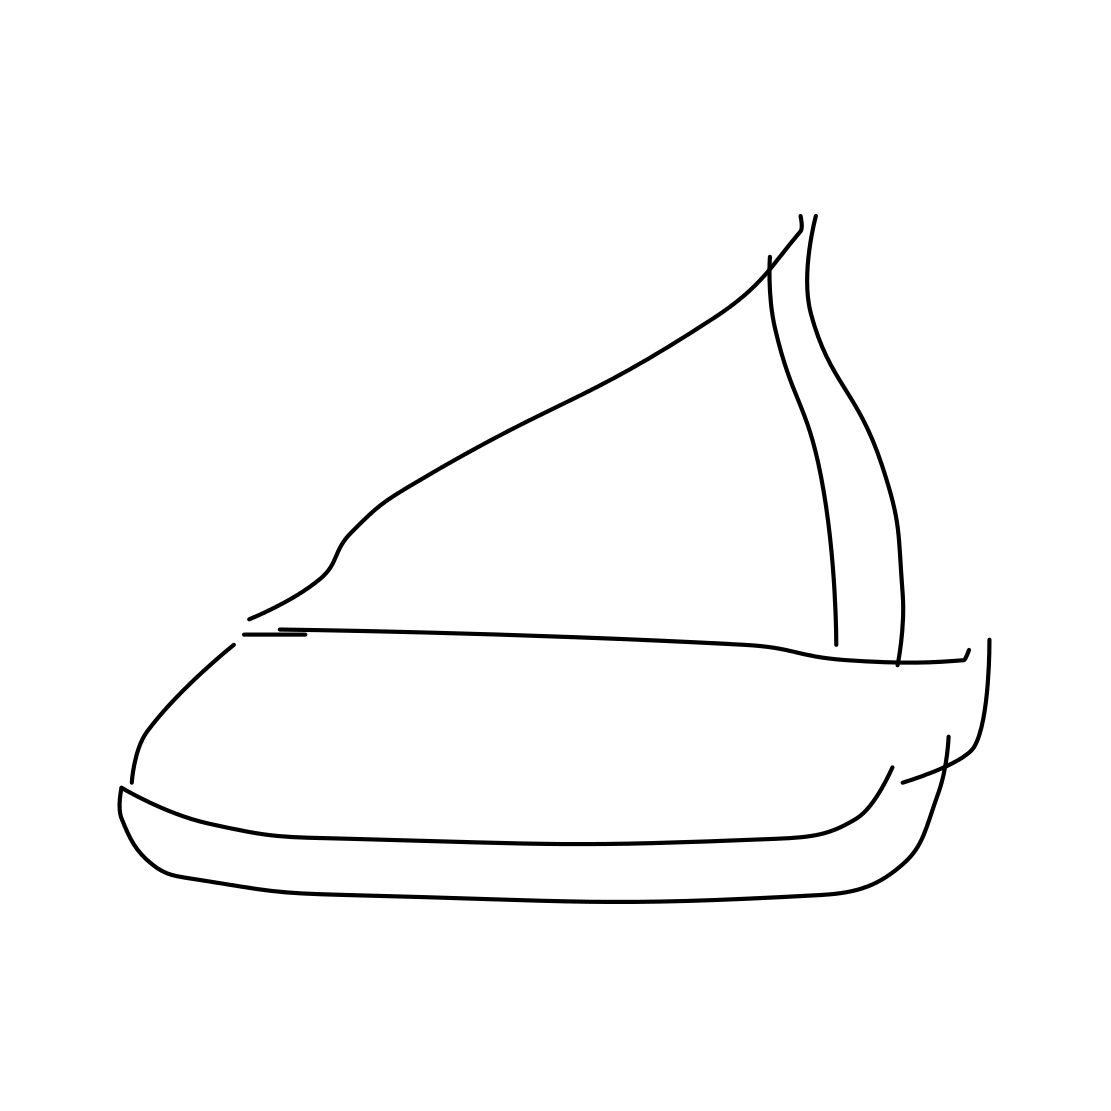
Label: sailboat